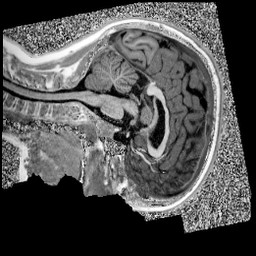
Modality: UNIT1
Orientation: sagittal
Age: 9
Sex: female
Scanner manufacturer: siemens
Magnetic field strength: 3 T
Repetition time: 4 s
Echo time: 0.00303 s